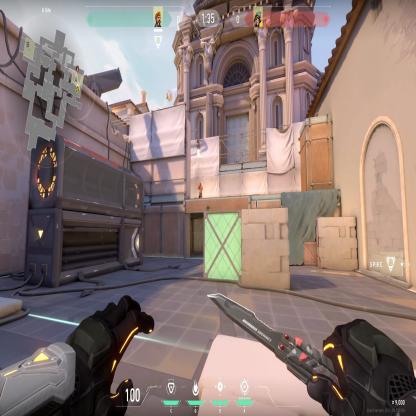
Label: enemy